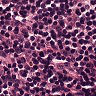
Metastatic tissue present: no